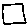
Label: square